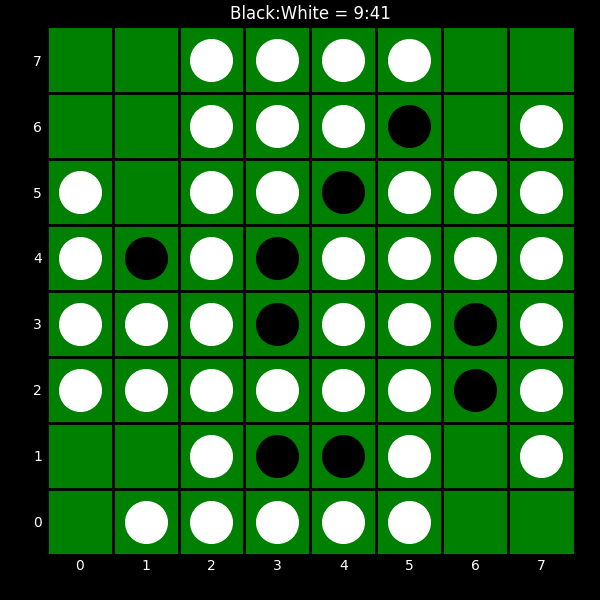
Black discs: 9
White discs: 41